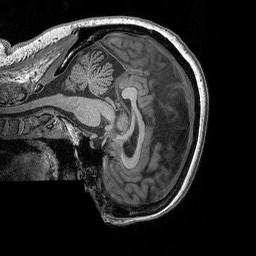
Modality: T1w
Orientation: sagittal
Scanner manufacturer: siemens
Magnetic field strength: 3 T
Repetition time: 2.3 s
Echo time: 0.00298 s